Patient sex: M
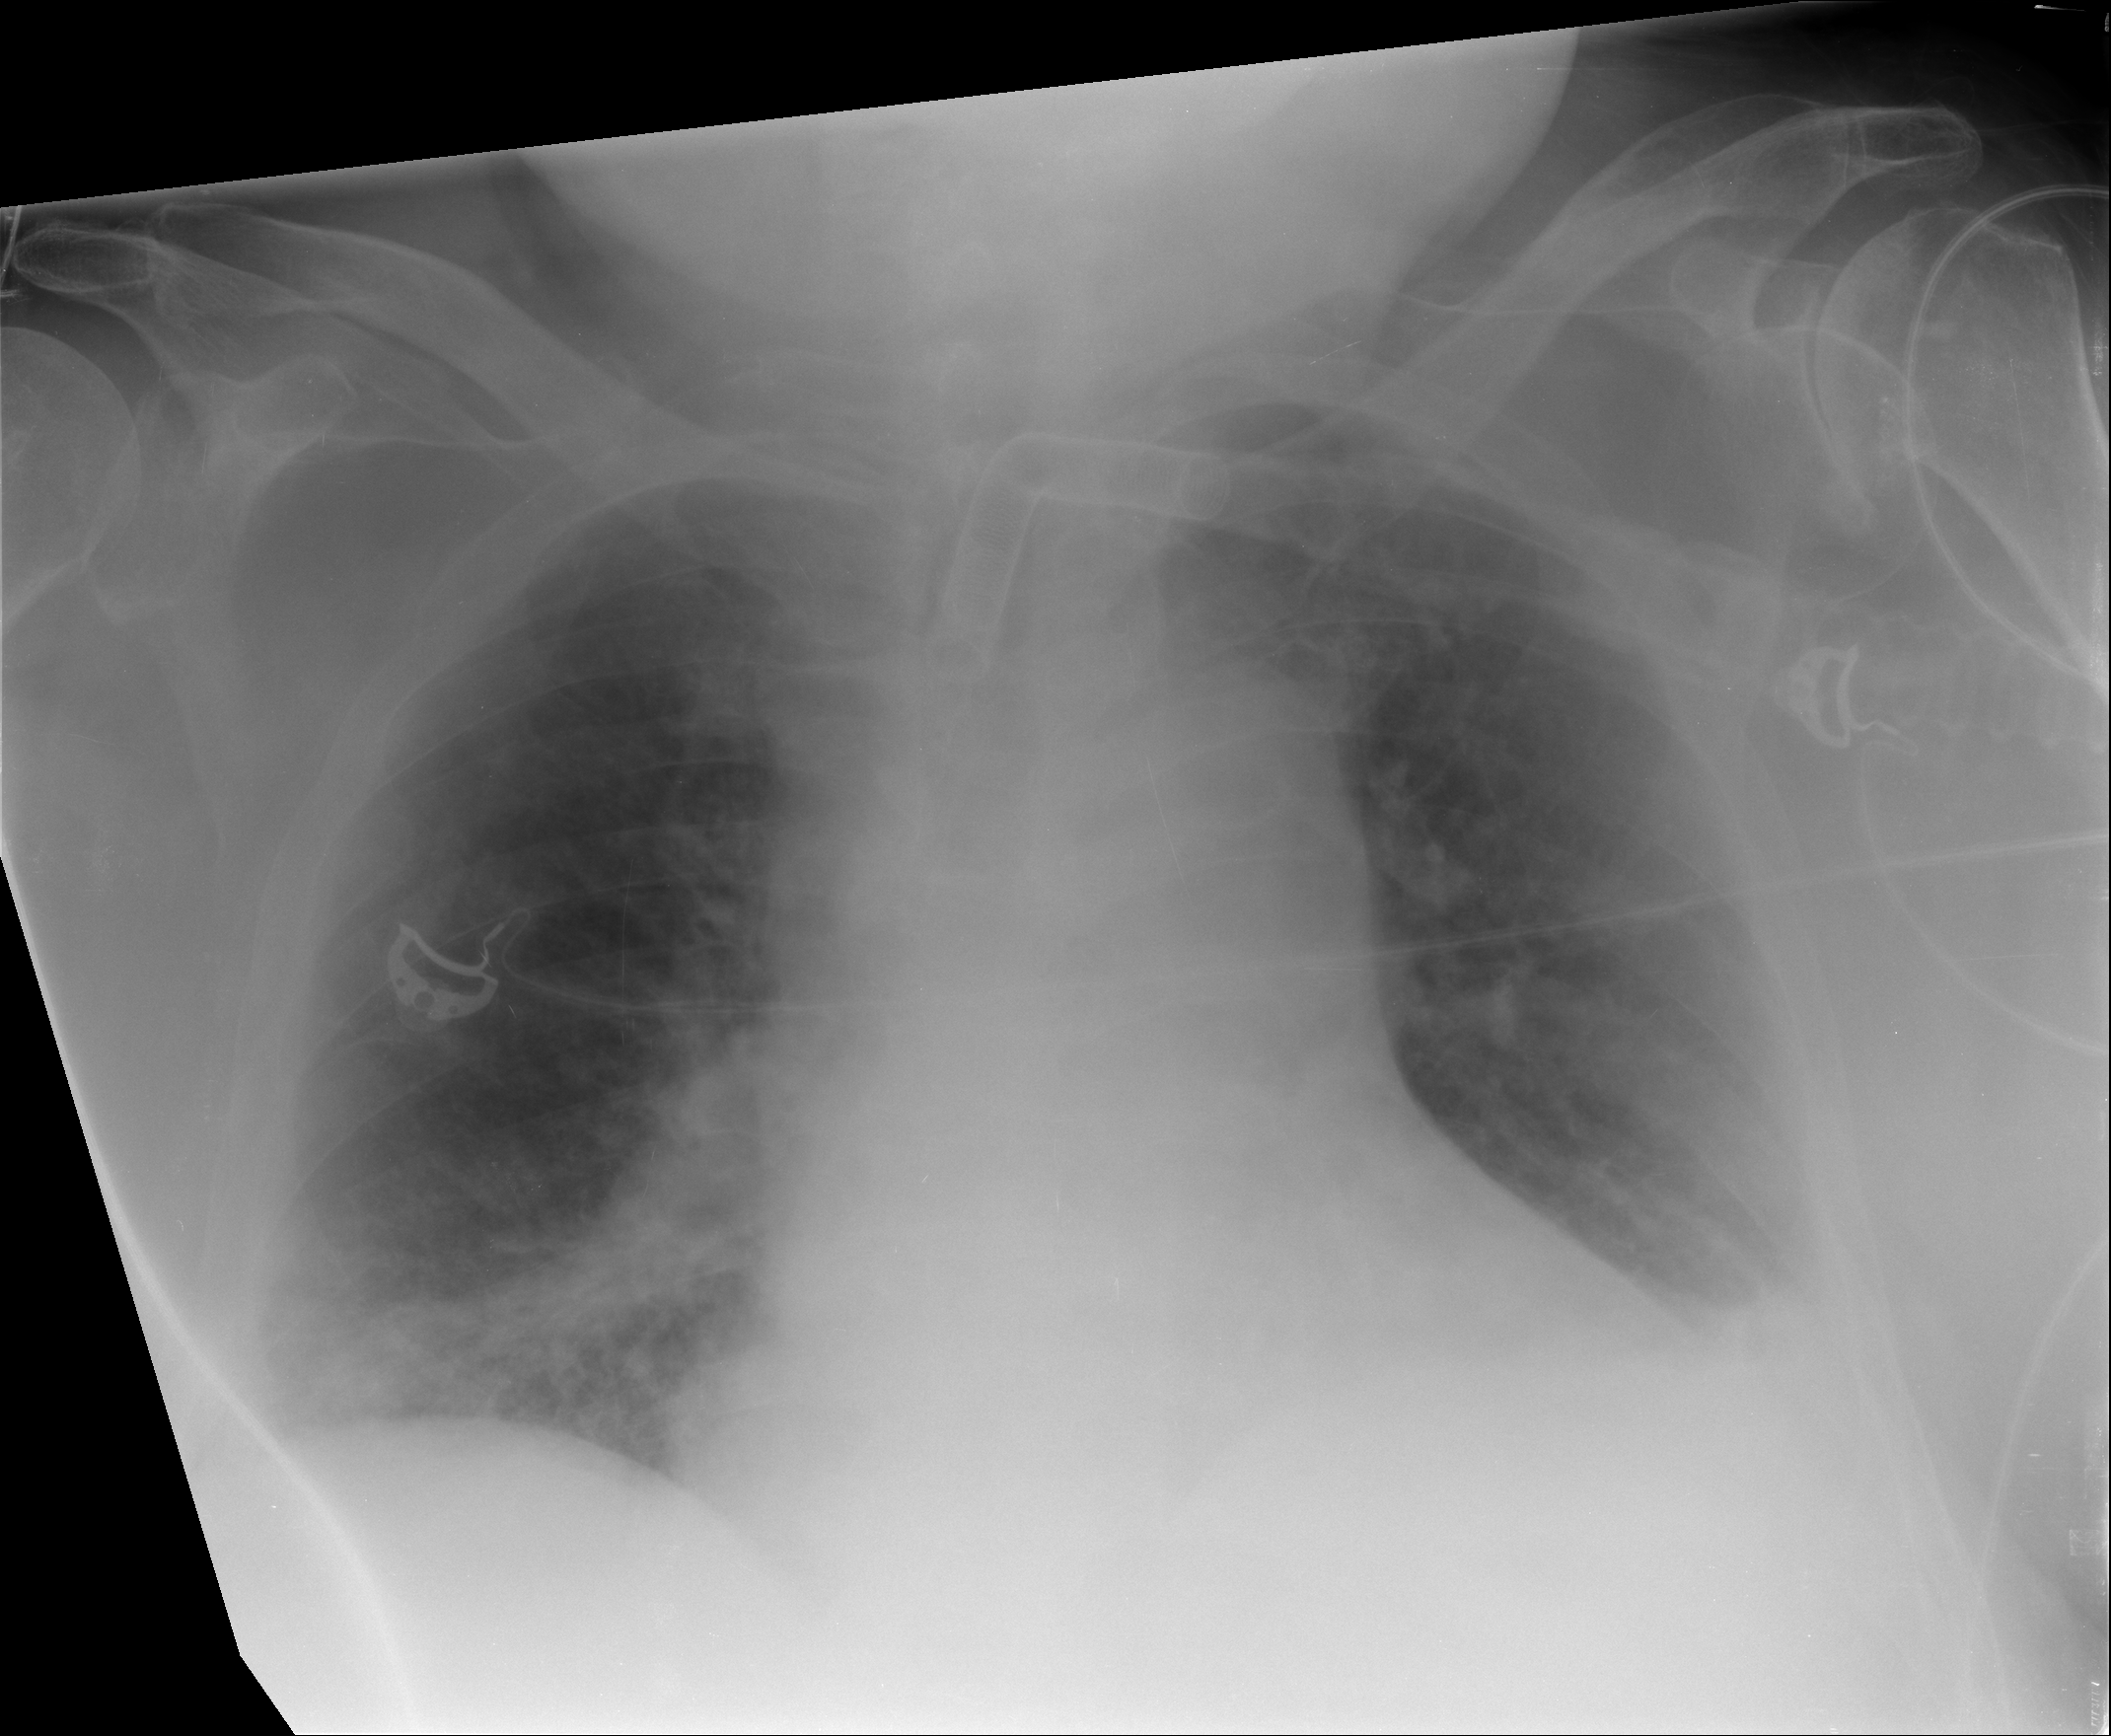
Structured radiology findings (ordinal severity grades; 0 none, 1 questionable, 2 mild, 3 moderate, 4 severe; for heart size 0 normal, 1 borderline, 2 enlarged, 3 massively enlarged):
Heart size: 3
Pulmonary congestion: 0
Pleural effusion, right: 1
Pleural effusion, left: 2
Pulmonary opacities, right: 2
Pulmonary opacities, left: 0
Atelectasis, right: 2
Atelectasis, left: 2